Field crop: maize
Growth stage: 2
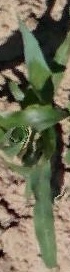
Species: maize